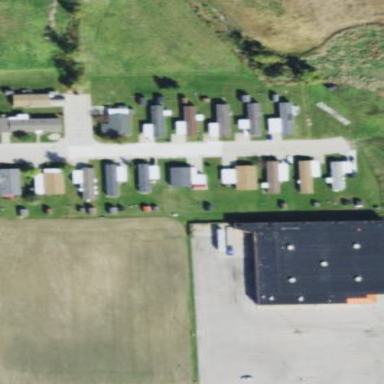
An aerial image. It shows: Residential area designated as trailer park.